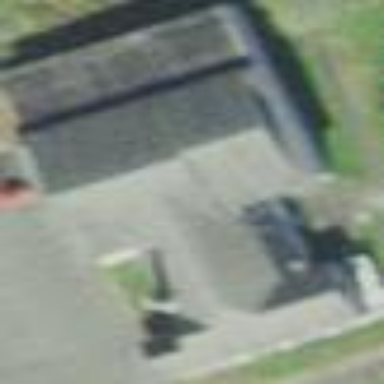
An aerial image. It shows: Building housing bowling alley.